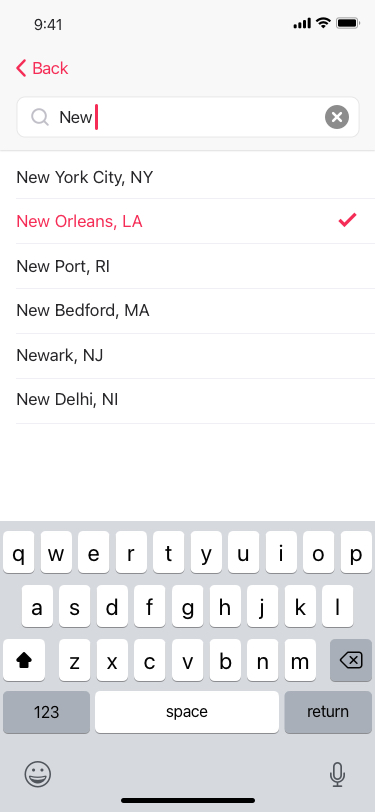
Text in this UI design:
Back
New
New York City, NY
New Orleans, LA
New Port, RI
New Bedford, MA
Newark, NJ
New Delhi, NI